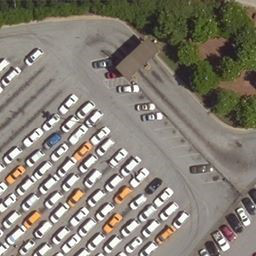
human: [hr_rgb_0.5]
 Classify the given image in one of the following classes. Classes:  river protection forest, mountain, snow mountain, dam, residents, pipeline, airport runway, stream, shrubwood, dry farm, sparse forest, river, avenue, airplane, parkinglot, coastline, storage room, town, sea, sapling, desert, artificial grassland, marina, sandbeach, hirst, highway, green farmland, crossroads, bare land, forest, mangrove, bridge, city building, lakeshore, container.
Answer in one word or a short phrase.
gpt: parkinglot